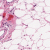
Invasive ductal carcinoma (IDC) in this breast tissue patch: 0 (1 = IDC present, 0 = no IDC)